Field crop: maize
Growth stage: 2
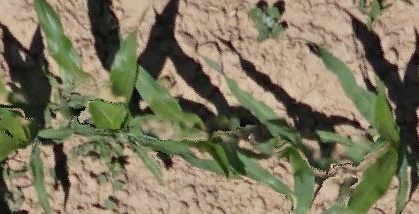
Species: maize